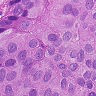
Metastatic tissue present: yes